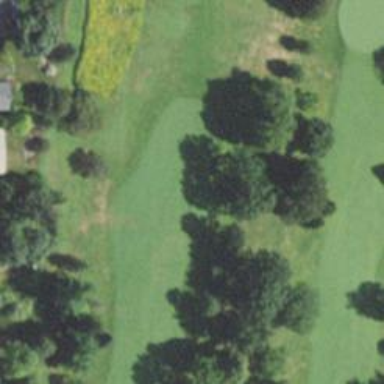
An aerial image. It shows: View of golf hole.